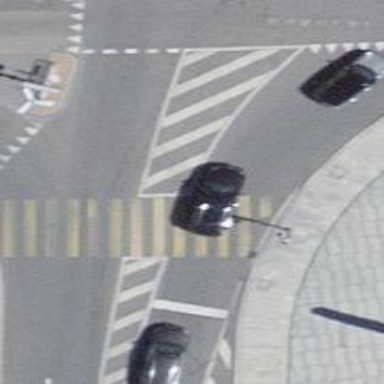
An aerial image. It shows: Crossing with zebra traffic signals.